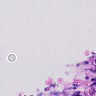
Metastatic tissue present: no